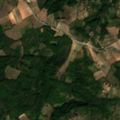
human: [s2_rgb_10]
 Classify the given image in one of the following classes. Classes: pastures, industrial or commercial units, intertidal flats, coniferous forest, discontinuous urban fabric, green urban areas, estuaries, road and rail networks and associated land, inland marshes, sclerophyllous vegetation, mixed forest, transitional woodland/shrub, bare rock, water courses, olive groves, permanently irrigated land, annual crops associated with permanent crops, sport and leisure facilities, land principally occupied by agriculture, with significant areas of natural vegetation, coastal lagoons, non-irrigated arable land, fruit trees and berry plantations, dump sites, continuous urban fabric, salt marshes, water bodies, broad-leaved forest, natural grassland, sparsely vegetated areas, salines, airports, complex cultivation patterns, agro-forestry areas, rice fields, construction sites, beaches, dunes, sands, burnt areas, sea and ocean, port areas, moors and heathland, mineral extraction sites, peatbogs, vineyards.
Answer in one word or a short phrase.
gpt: pastures, complex cultivation patterns, land principally occupied by agriculture, with significant areas of natural vegetation, broad-leaved forest